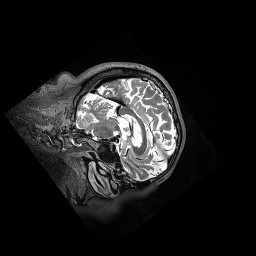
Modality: T2w
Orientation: sagittal
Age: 71
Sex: female